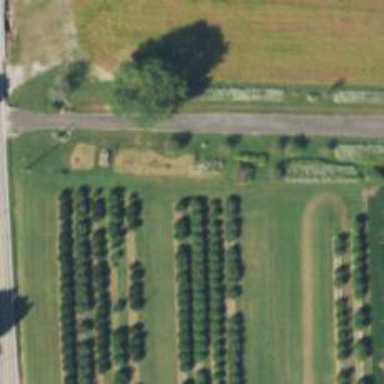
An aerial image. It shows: Row of trees in natural setting.